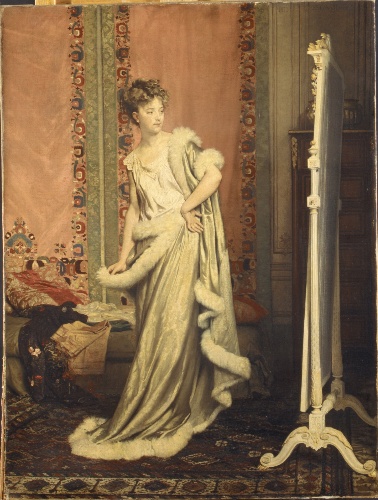
Title: Before the Mirror
Artist: Pierre-Paul-Léon Glaize
Artist bio: French, Paris 1842–1932 Paris
Date: 1873
Object type: Painting
Classification: Paintings
Medium: Oil on canvas
Dimensions: 39 3/4 x 29 7/8 in. (101 x 75.9 cm)
Department: European Paintings
Credit line: Catharine Lorillard Wolfe Collection, Bequest of Catharine Lorillard Wolfe, 1887
Accession year: 1887
Repository: Metropolitan Museum of Art, New York, NY
Tags: Women|Mirrors